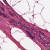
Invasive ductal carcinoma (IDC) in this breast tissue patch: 0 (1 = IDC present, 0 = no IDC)